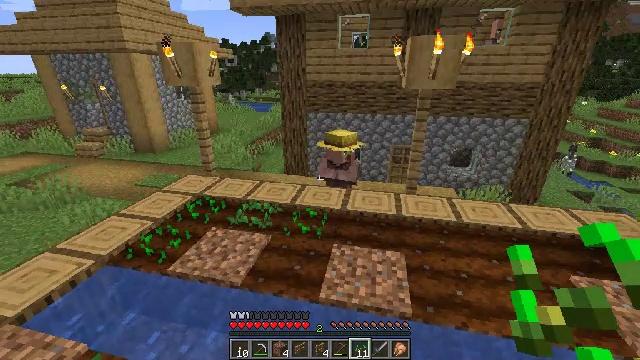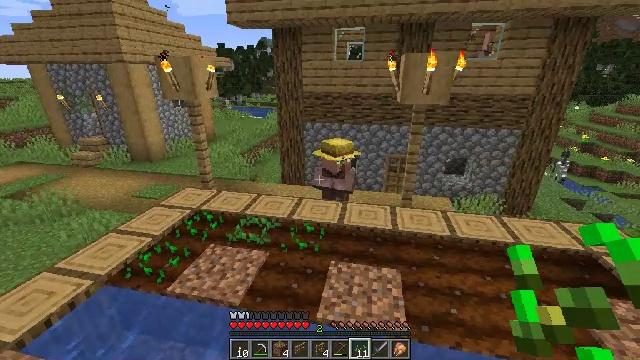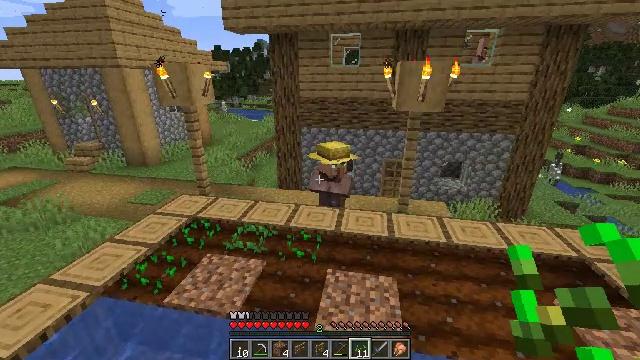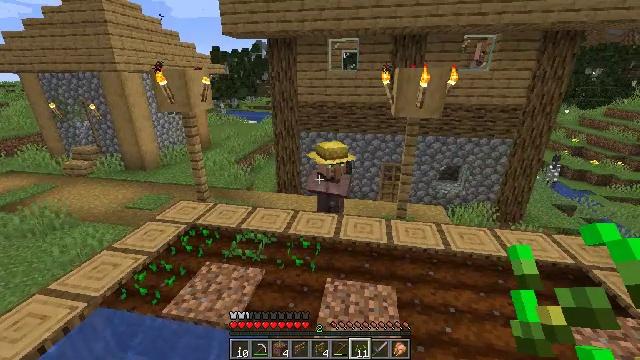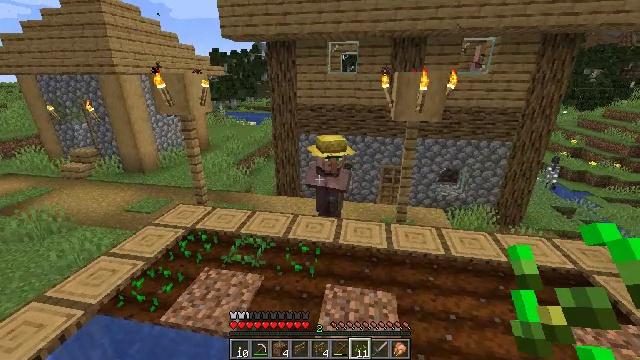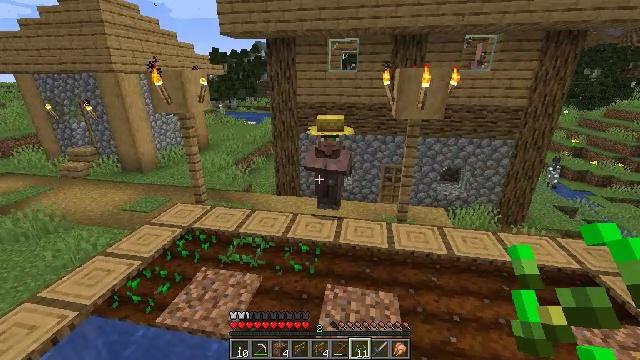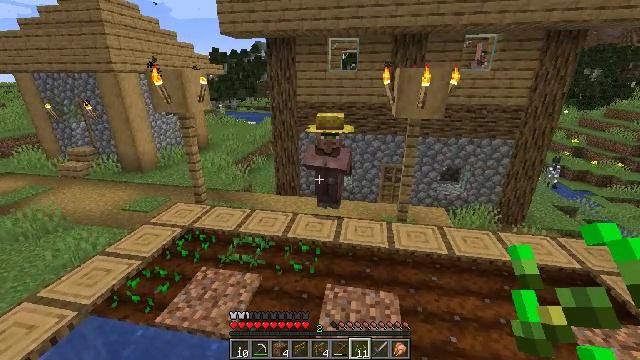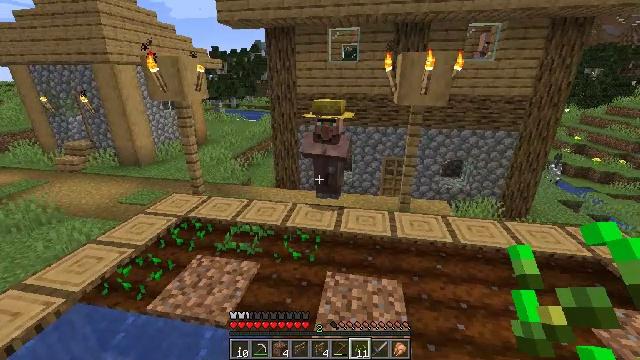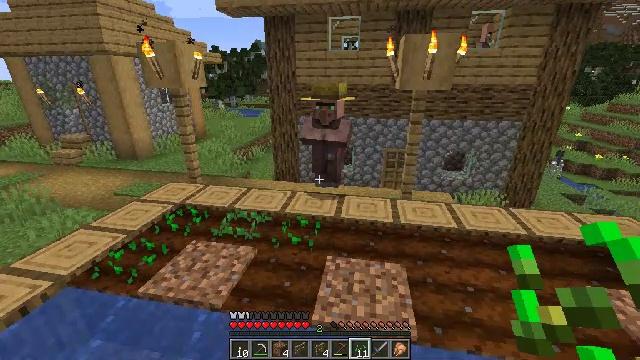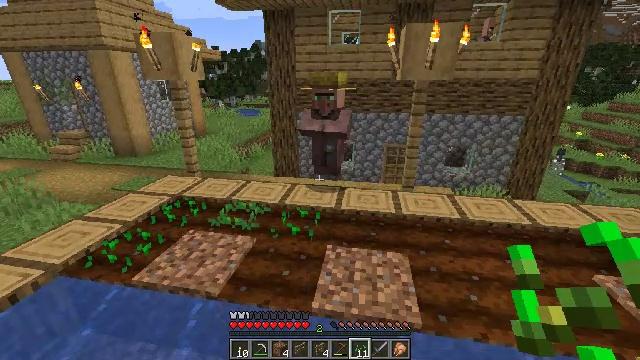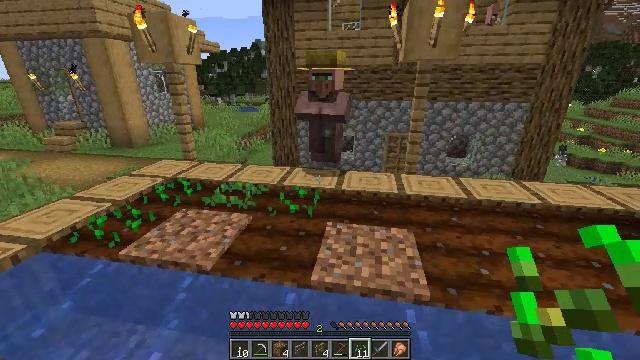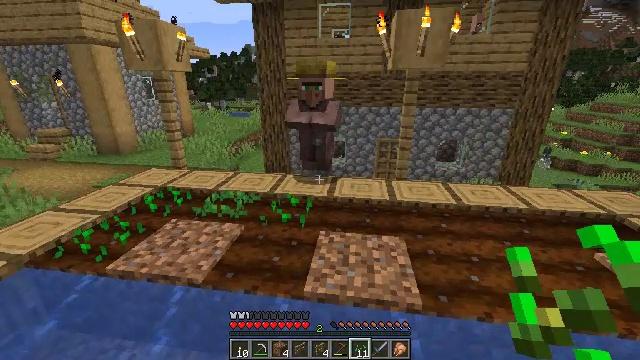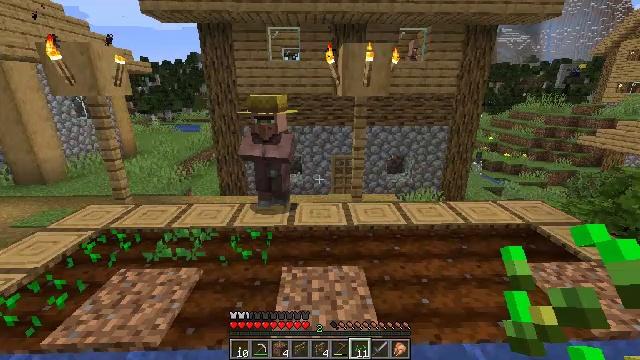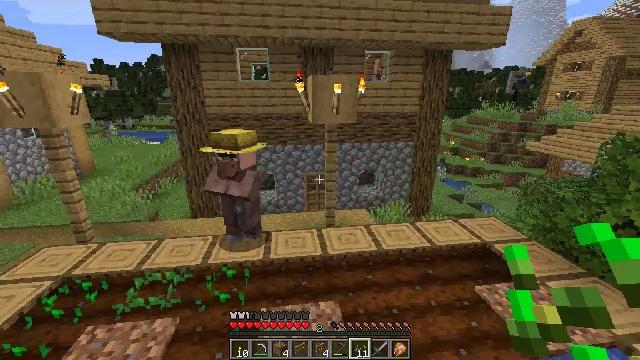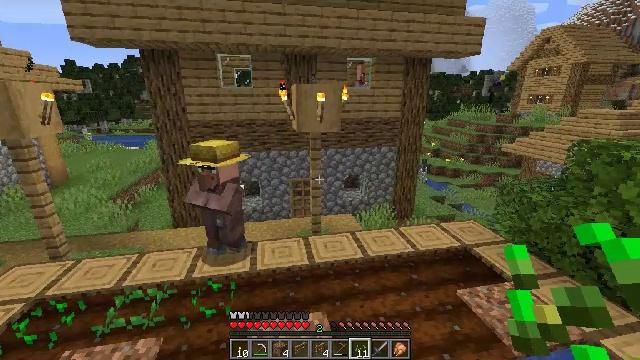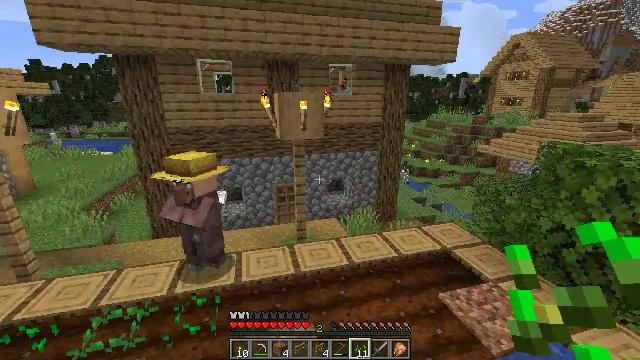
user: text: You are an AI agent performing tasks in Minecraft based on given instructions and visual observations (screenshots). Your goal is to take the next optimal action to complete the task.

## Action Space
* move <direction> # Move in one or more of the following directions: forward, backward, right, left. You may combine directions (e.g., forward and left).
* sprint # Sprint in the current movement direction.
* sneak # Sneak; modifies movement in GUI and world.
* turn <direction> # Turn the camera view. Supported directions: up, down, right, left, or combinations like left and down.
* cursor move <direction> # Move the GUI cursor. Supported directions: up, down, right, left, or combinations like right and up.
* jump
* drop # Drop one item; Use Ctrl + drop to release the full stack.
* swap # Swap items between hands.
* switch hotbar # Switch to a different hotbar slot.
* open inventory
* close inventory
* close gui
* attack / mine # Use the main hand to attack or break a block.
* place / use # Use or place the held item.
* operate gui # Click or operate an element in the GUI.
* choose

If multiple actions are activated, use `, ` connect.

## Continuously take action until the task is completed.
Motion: motion action
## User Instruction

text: Harvest carrots from the farmland.
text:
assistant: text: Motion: move forward, jump
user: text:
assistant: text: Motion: move forward, jump
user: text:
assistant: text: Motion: move forward, jump
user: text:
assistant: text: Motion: no_op
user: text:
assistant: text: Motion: no_op
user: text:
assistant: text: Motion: jump
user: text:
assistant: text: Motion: jump
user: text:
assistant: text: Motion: jump
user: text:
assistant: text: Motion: jump
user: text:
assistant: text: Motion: jump
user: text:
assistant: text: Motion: turn right, jump
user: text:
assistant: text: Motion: turn right and up, jump
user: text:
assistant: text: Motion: turn right, jump
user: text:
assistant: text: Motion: turn right, jump
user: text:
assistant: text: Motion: turn right, jump
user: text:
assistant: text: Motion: turn right, jump
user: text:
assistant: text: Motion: jump
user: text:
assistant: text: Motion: jump
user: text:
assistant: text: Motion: jump
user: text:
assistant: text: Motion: jump
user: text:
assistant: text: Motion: jump
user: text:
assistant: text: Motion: jump
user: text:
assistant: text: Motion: turn right, jump
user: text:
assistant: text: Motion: turn right, jump
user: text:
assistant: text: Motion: move forward, turn right, jump
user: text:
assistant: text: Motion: move forward, jump
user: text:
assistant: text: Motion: move forward, jump
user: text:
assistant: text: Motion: move forward, jump
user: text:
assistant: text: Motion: move forward
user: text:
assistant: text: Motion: move forward